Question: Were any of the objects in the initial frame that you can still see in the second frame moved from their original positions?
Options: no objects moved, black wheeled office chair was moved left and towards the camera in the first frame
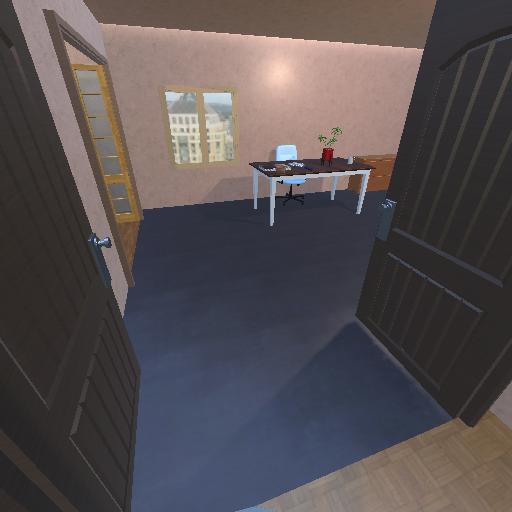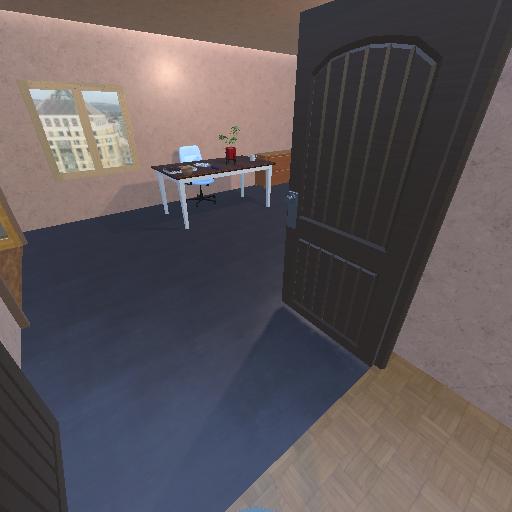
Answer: no objects moved